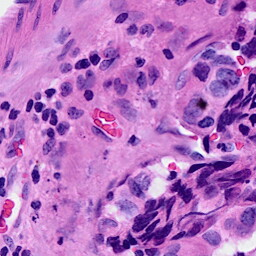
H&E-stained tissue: Breast